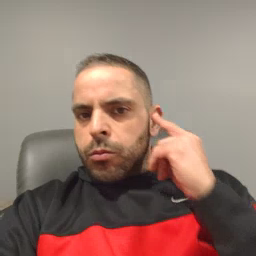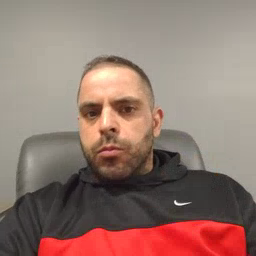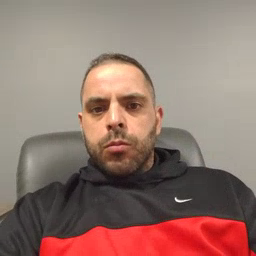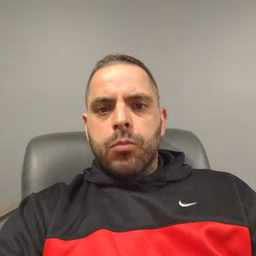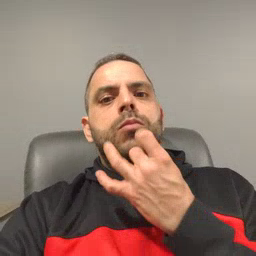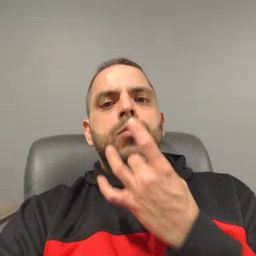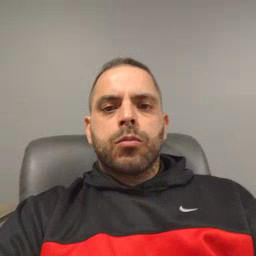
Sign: lamp